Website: walmart
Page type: address-validator
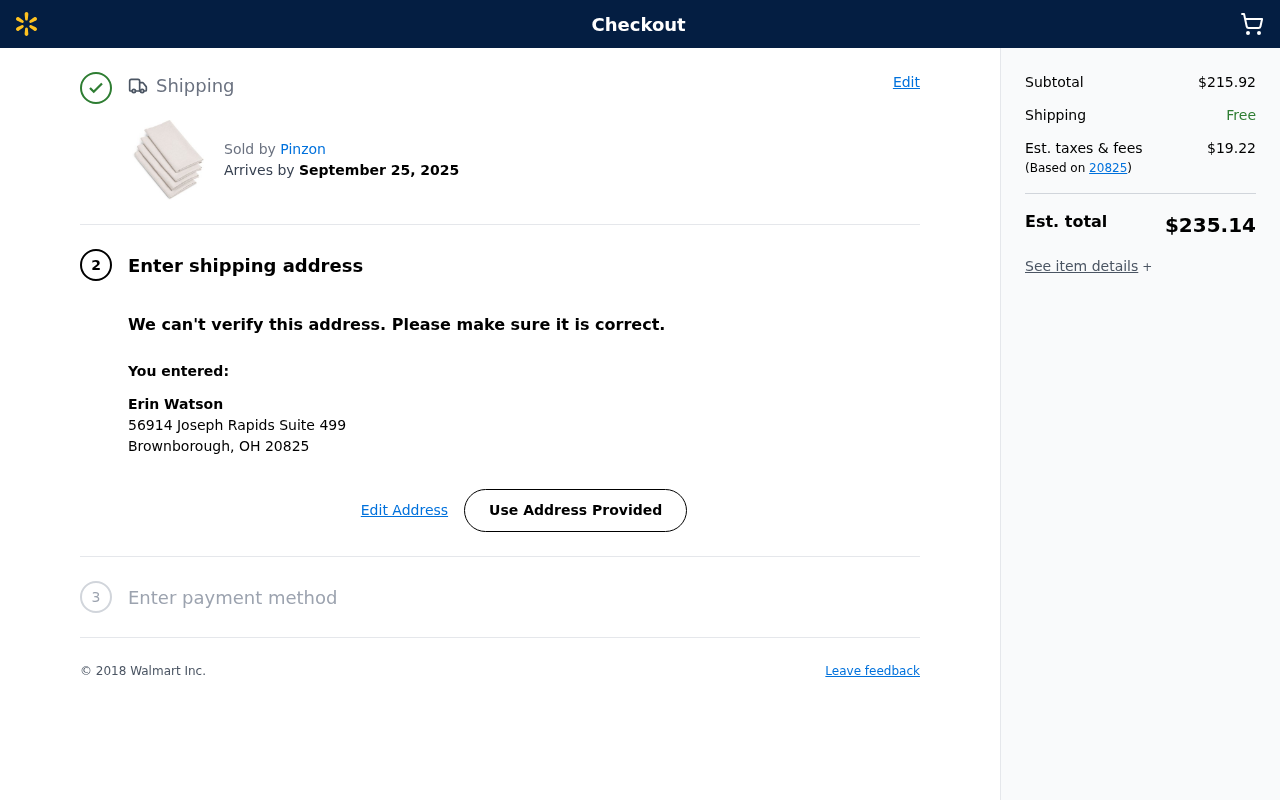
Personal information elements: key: PII_CITY_STATE_ZIP
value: Brownborough, OH 20825
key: PII_FULLNAME
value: Erin Watson
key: PII_POSTCODE
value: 20825
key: PII_STREET
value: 56914 Joseph Rapids Suite 499
Product elements: key: PRODUCT1_BRAND
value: Pinzon
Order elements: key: ORDER_DELIVERY_DATE
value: September 25, 2025
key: ORDER_SUBTOTAL
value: $215.92
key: ORDER_SHIPPING_COST
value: Free
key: ORDER_TAX
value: $19.22
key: ORDER_TOTAL
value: $235.14